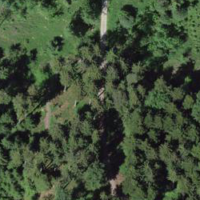
EUNIS habitat code: 43
Species observed at this site:
Pteridium aquilinum
Sorbus aucuparia